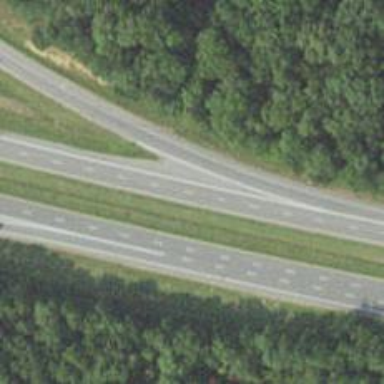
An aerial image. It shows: Expressway with asphalt surface and classified as primary highway.